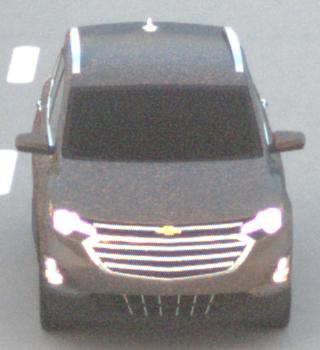
Make: Chevrolet
Model: Equinox
Detailed model: Gen. 2
Model produced from: 2015
Model produced until: 2017
Doors: 5
Color: gray
Road condition: dry road
Daytime: sunrise or sunset
Contrast: low contrast